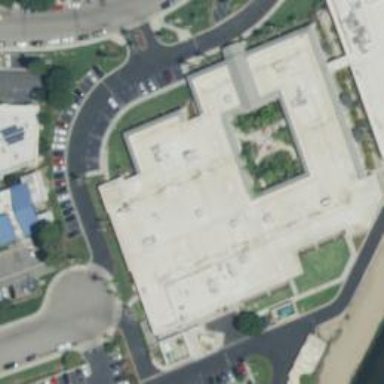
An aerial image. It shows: Hospital providing healthcare services.